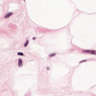
Metastatic tissue present: no